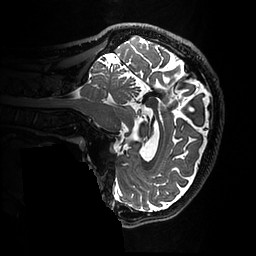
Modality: T2w
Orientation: sagittal
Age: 35
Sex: male
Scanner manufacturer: ge
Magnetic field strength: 3 T
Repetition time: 3.202 s
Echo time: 0.06683 s